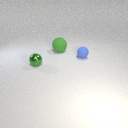
small green metal sphere in front of small blue rubber sphere